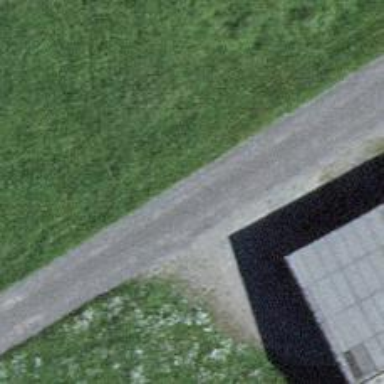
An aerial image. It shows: Gravel track with grade 2 tracktype.